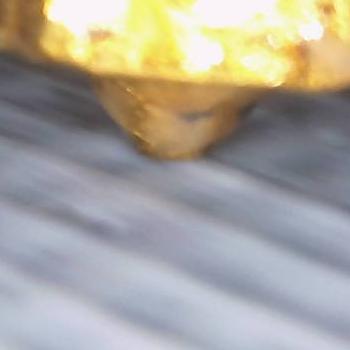
Flow rate: 100%